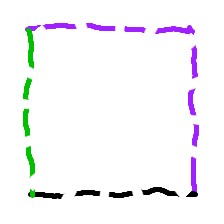
Shape: square